Aerial crown-view tile of a tropical tree (Barro Colorado Island, Panama), acquired 20240716:
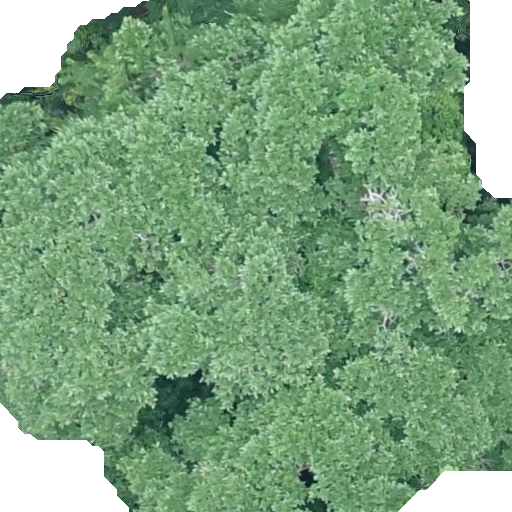
Species: Ficus insipida
GBIF accepted scientific name: Ficus insipida
Crown area: 432.147 m²